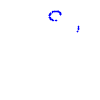
Particle: proton